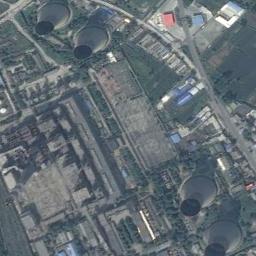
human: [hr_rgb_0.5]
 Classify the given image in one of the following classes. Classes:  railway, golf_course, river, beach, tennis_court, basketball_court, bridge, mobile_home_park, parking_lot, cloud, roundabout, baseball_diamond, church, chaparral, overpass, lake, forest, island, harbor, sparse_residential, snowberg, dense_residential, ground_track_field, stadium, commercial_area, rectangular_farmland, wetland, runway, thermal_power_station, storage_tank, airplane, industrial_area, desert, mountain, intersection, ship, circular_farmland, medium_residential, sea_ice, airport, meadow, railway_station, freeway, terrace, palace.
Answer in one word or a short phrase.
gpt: thermal_power_station